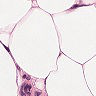
Metastatic tissue present: no